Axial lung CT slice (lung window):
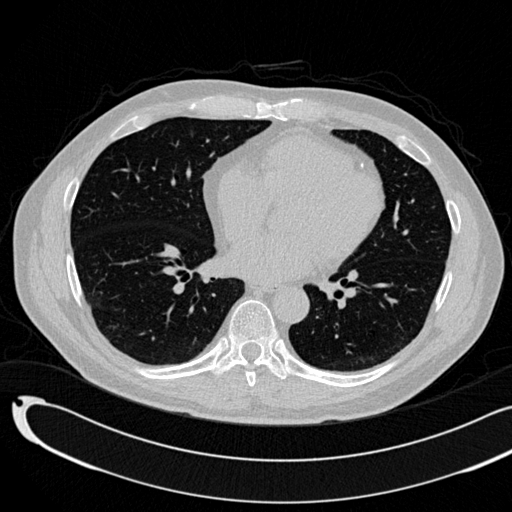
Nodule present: no